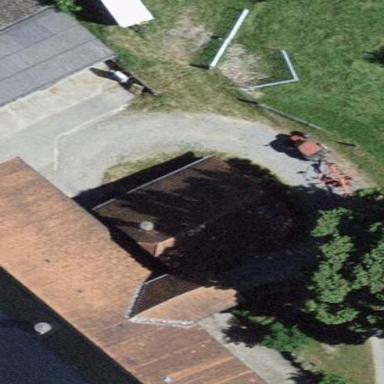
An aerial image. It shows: Farm auxiliary building.